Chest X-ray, PA view. Patient: 37 years old, sex F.
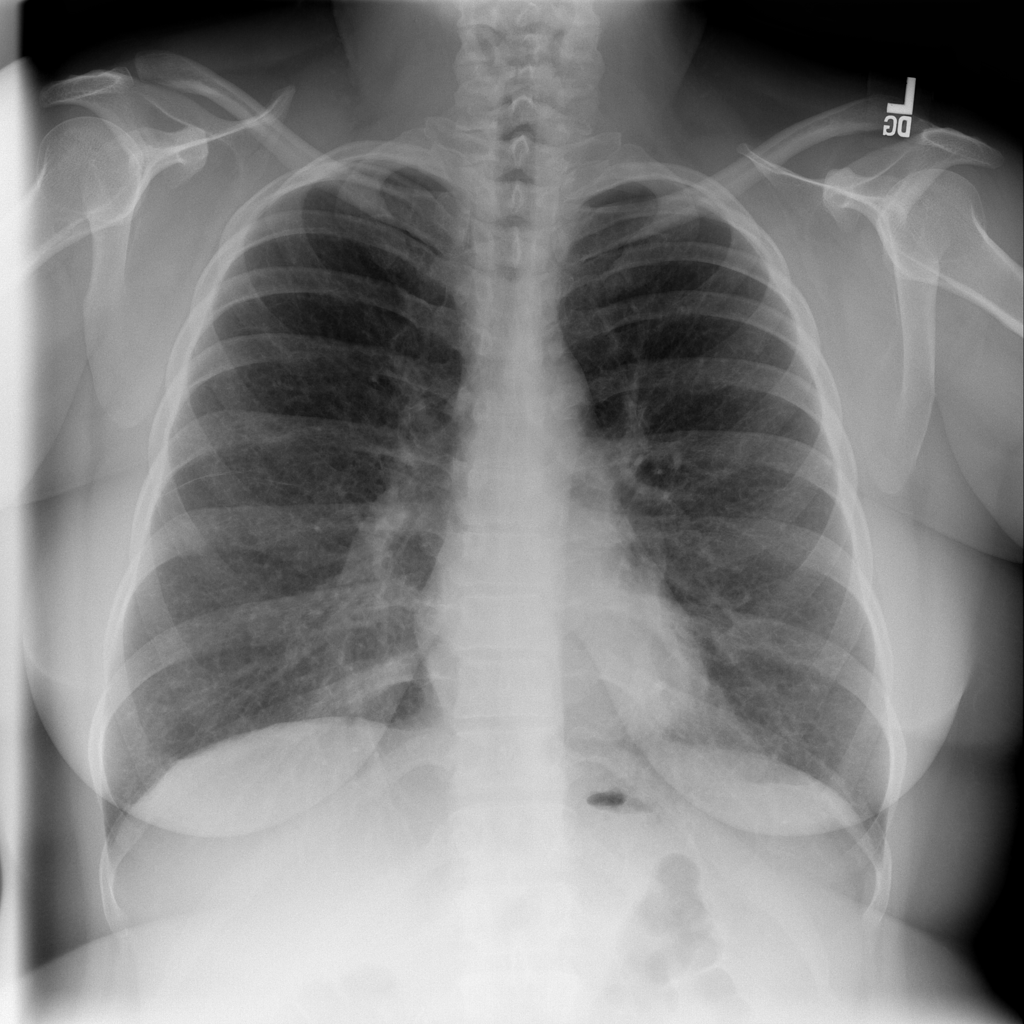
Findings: No Finding